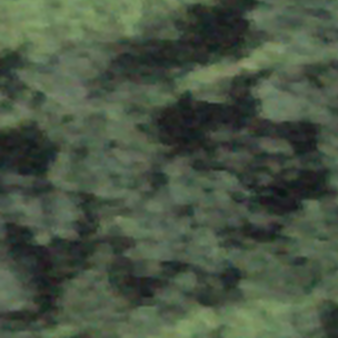
Label: other